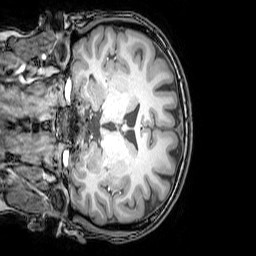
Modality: T1w
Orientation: coronal
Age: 21
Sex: female
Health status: healthy
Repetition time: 0.081 s
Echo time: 0.037 s